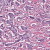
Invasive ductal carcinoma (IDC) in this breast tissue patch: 1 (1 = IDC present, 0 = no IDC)